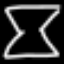
Label: hourglass